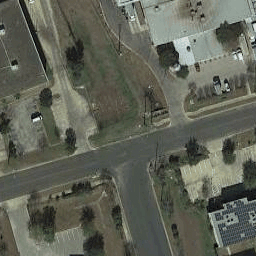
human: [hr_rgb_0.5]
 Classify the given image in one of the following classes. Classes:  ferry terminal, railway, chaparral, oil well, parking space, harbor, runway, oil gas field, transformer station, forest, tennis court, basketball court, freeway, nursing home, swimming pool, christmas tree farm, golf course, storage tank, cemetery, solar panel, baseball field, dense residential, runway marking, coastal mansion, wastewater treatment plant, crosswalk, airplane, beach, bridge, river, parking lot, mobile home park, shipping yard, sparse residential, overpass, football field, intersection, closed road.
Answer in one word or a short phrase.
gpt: intersection